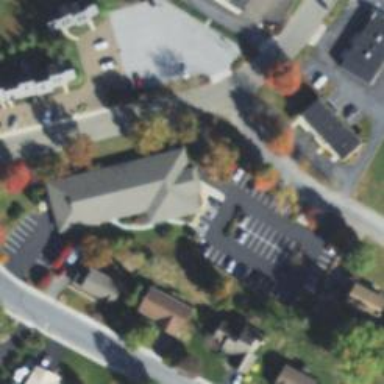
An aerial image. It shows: Clinic.